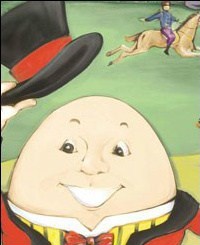
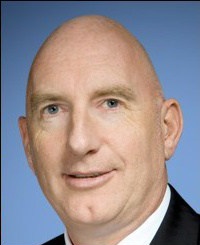
Blend attribute: Head Shape
Blending difficulty: Low
Creative potential: Low